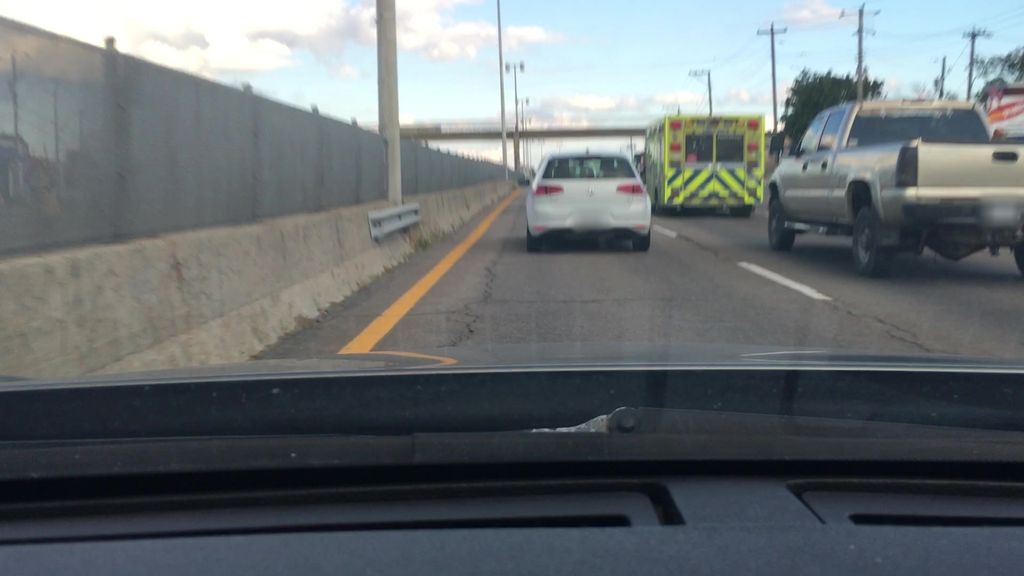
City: montreal